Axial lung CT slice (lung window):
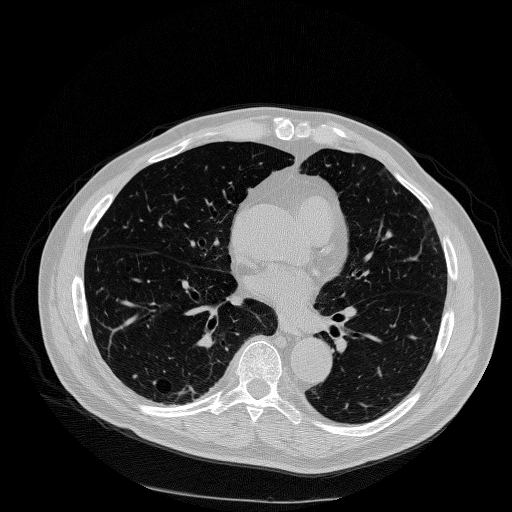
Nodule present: no